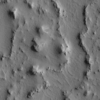
Label: not_dusty